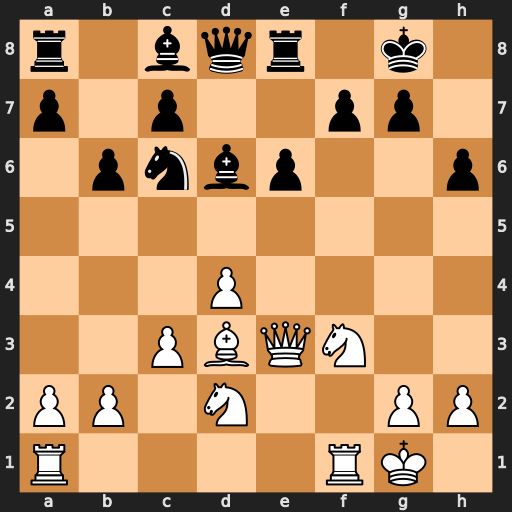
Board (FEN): r1bqr1k1/p1p2pp1/1pnbp2p/8/3P4/2PBQN2/PP1N2PP/R4RK1
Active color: w
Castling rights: -
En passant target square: -
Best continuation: Qe4 f5 Qxc6